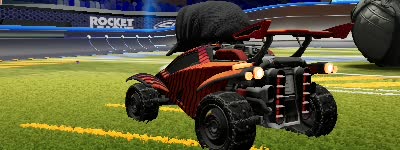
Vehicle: octane